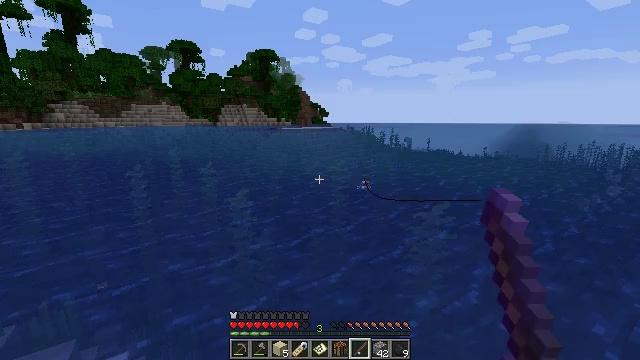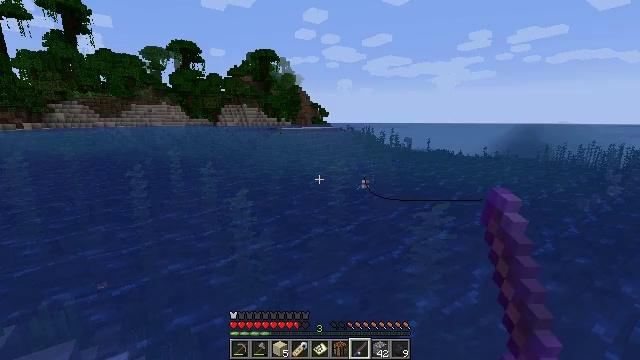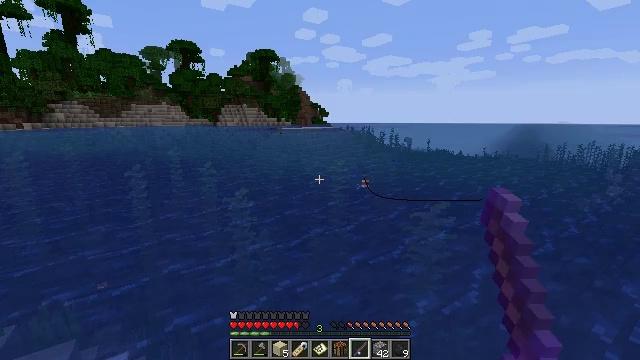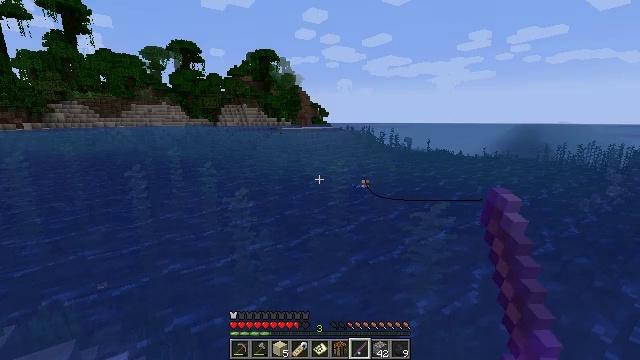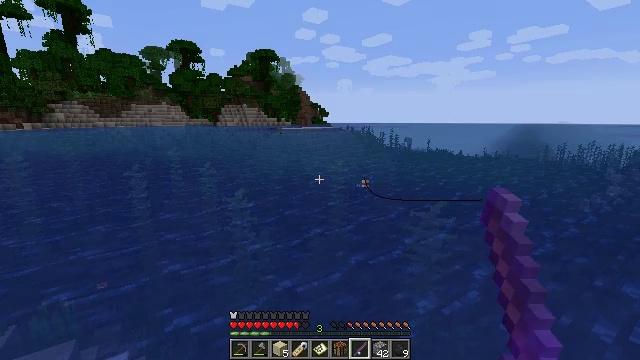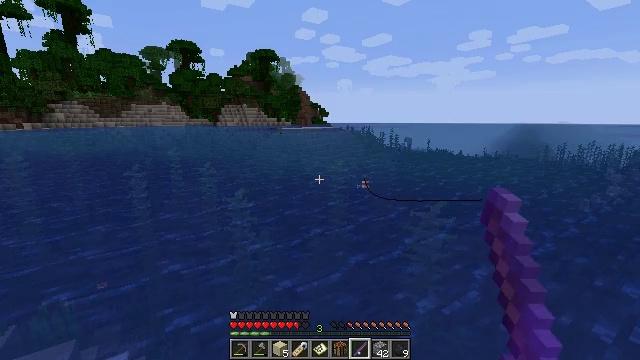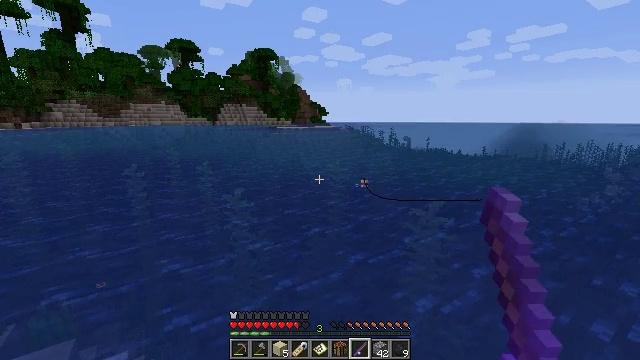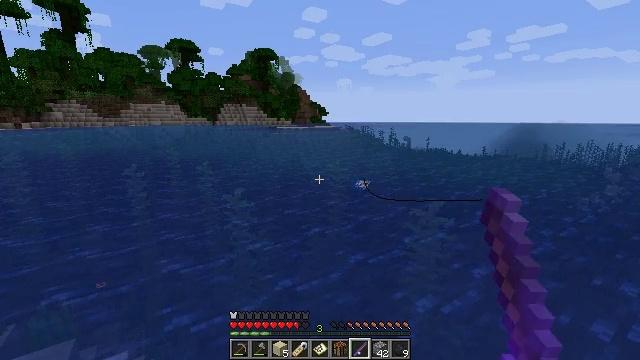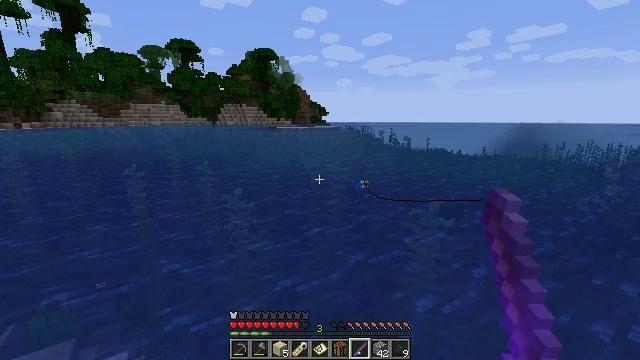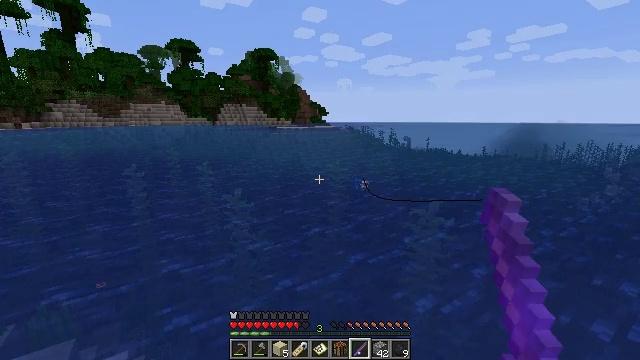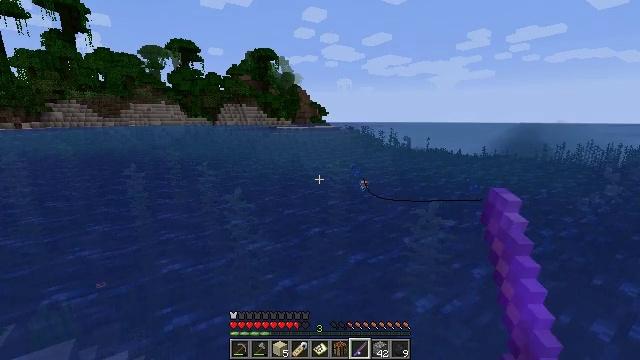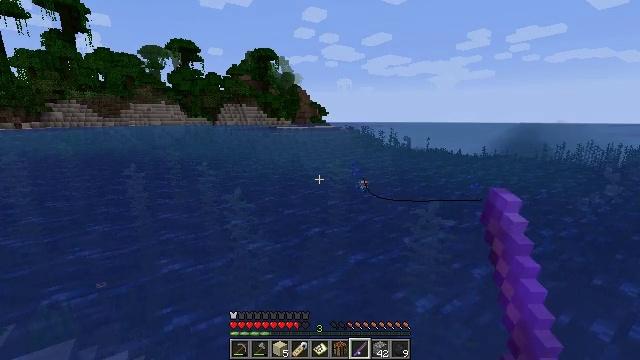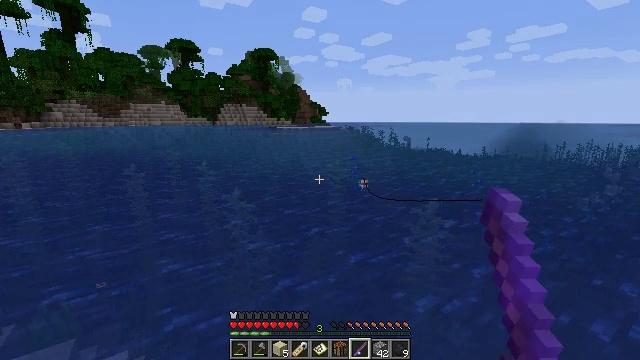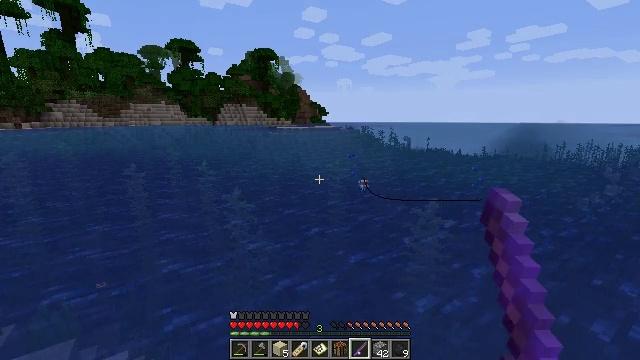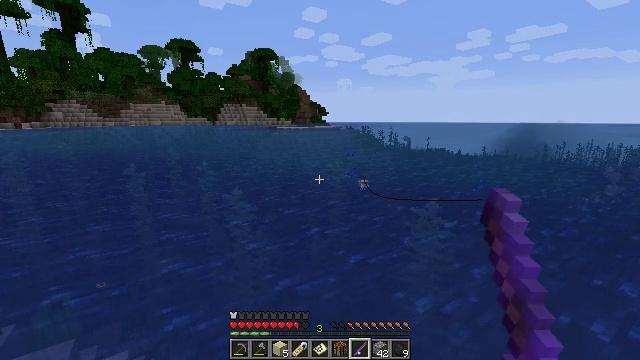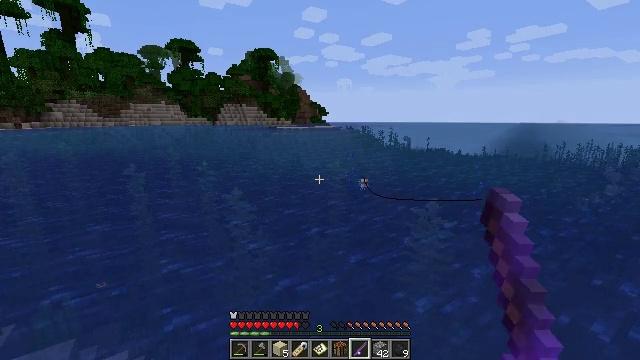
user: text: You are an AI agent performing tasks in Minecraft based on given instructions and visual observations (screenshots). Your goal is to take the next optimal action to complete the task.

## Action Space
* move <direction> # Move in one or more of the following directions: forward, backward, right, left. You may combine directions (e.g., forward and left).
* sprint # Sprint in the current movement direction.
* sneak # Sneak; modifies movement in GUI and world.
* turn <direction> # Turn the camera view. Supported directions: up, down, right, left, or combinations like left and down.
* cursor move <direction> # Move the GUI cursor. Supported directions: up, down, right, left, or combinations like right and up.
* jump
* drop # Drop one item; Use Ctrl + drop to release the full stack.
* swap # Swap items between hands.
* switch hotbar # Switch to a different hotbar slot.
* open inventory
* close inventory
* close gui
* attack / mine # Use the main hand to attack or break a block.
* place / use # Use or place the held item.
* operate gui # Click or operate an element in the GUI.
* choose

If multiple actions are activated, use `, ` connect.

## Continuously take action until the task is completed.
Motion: motion action
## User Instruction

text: Kill the cod.
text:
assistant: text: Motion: no_op
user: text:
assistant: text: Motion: no_op
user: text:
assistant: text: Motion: no_op
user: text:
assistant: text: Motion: no_op
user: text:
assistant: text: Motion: no_op
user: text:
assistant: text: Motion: no_op
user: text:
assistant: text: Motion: no_op
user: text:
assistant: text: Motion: no_op
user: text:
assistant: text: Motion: no_op
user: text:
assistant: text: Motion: no_op
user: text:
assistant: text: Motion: no_op
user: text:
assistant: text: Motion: no_op
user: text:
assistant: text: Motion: no_op
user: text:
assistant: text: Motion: no_op
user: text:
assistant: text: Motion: no_op
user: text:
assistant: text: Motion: no_op
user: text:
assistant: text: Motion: no_op
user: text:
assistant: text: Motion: no_op
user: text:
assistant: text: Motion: no_op
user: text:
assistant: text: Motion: no_op
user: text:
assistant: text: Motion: no_op
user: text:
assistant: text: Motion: no_op
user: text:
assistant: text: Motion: no_op
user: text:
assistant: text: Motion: no_op
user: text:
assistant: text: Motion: no_op
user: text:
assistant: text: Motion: no_op
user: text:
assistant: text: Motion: no_op
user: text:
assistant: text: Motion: no_op
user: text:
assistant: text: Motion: no_op
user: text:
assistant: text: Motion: no_op